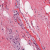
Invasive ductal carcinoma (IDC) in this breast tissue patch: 0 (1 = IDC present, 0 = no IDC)